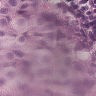
Metastatic tissue present: yes